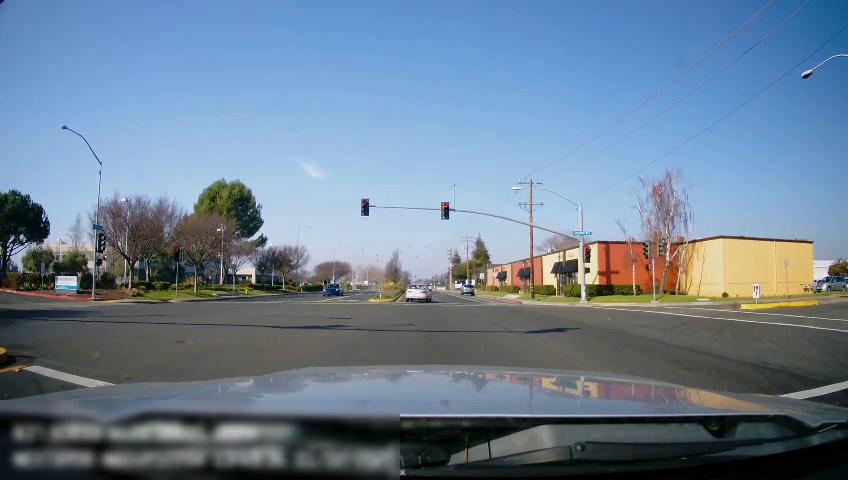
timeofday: Day
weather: Sunny
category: Drivable Space
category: Vehicles | Car
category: Vehicles | SUV
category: Vehicles | Car
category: Lanes | Alternate Lane
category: Lanes | Current Lane
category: Lanes | Current Lane
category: Lanes | Alternate Lane
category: Lanes | Alternate Lane
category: Lanes | Opposite Lane
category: Traffic | Lights
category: Traffic | Lights
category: Traffic | Lights
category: Traffic | Lights
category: Traffic | Lights
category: Traffic | Signs
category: Traffic | Lights
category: Traffic | Lights
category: Traffic | Lights
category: Traffic | Signs
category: Traffic | Signs